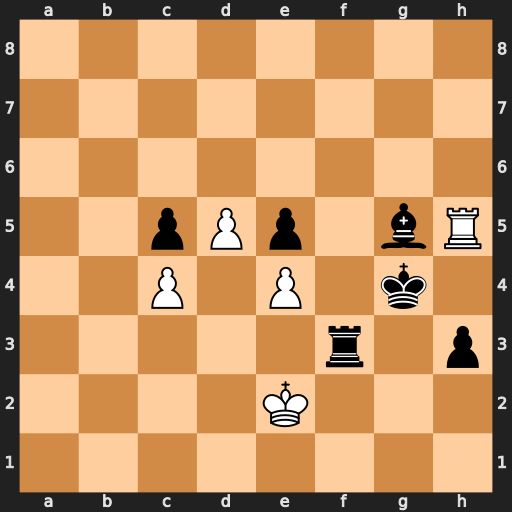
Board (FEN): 8/8/8/2pPp1bR/2P1P1k1/5r1p/4K3/8
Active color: w
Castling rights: -
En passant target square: -
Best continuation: Rxg5+ Kxg5 Kxf3 h2 Kg2 h1=R Kxh1